Field crop: tomato
Growth stage: 1
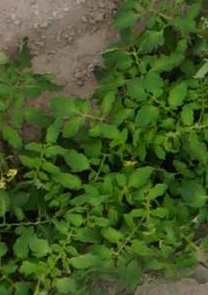
Species: tomato